Field crop: maize
Growth stage: 1
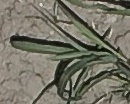
Species: sorghum